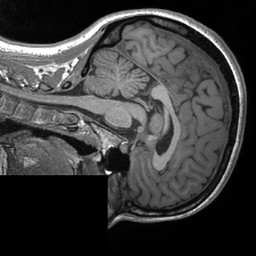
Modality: T1w
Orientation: sagittal
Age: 27
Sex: female